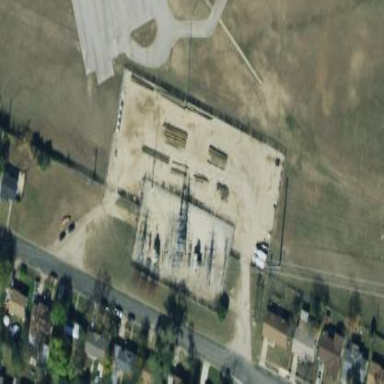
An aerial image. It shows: There is distribution substation enclosed by fence.